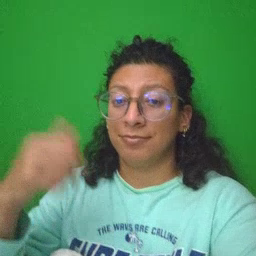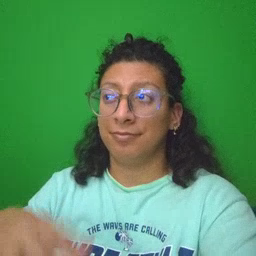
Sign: better